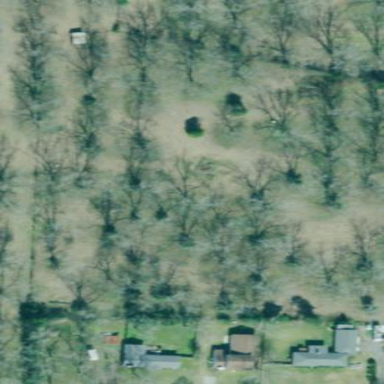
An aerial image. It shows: Orchard.